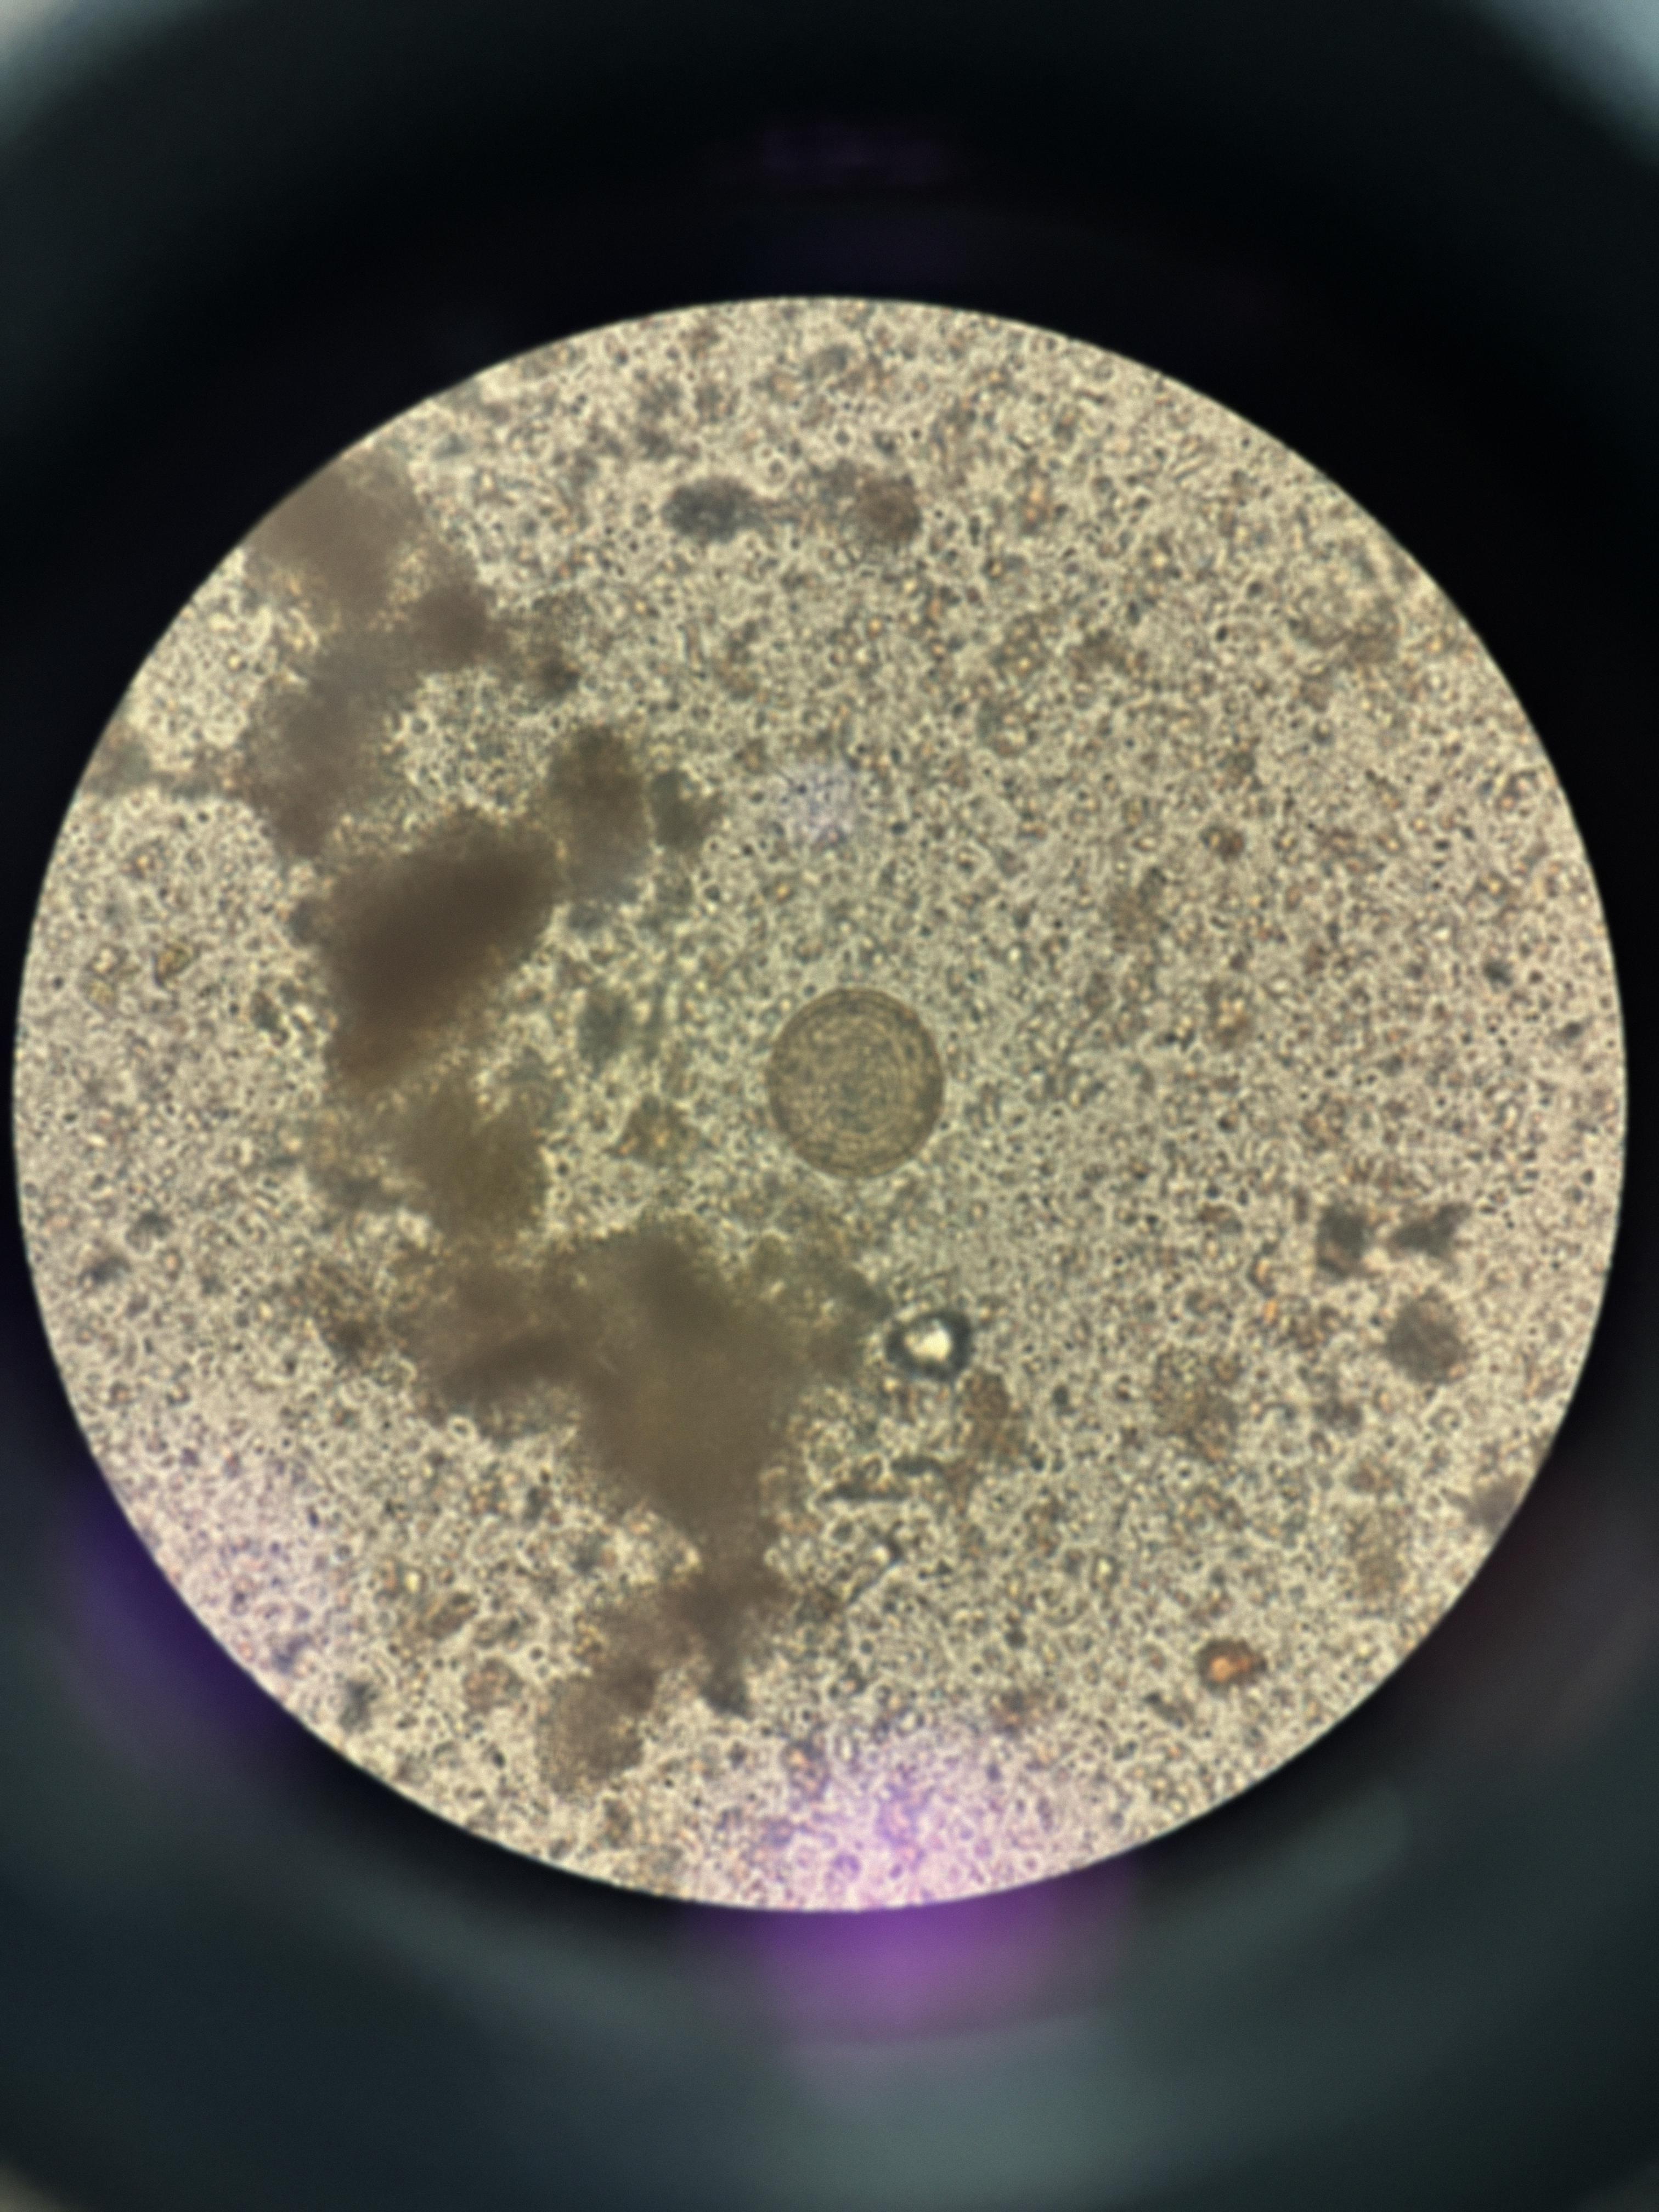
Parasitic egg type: Hymenolepis diminuta